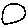
Label: circle